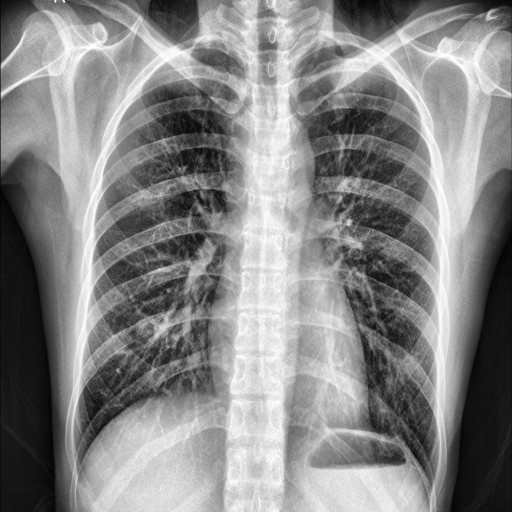
Finding: NORMAL